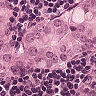
Metastatic tissue present: yes